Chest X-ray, PA view. Patient: 20 years old, sex M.
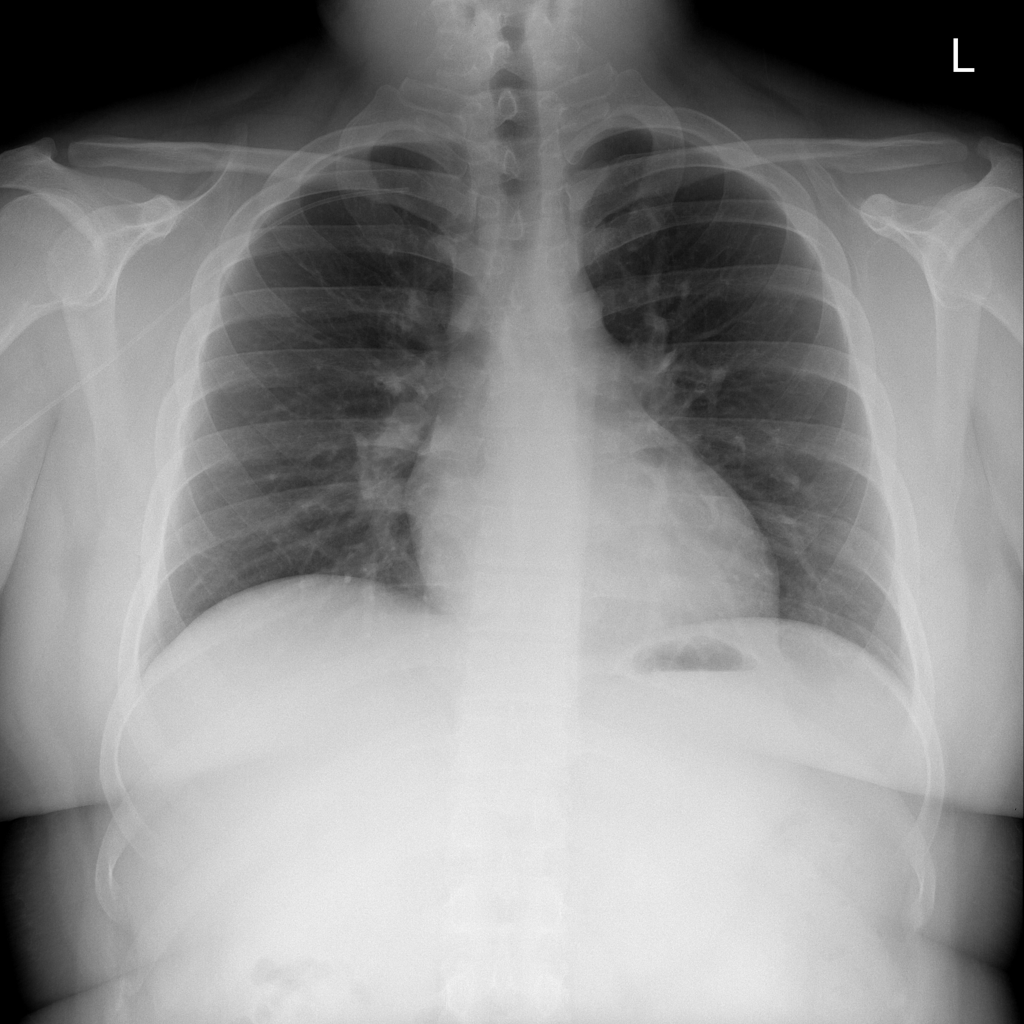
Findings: No Finding